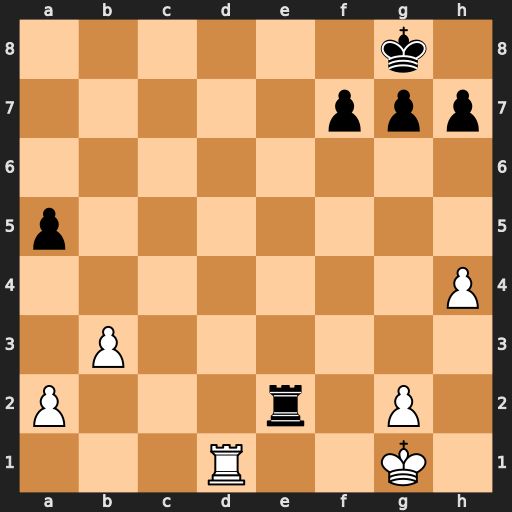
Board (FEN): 6k1/5ppp/8/p7/7P/1P6/P3r1P1/3R2K1
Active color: w
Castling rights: -
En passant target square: -
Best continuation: Rd8+ Re8 Rxe8#